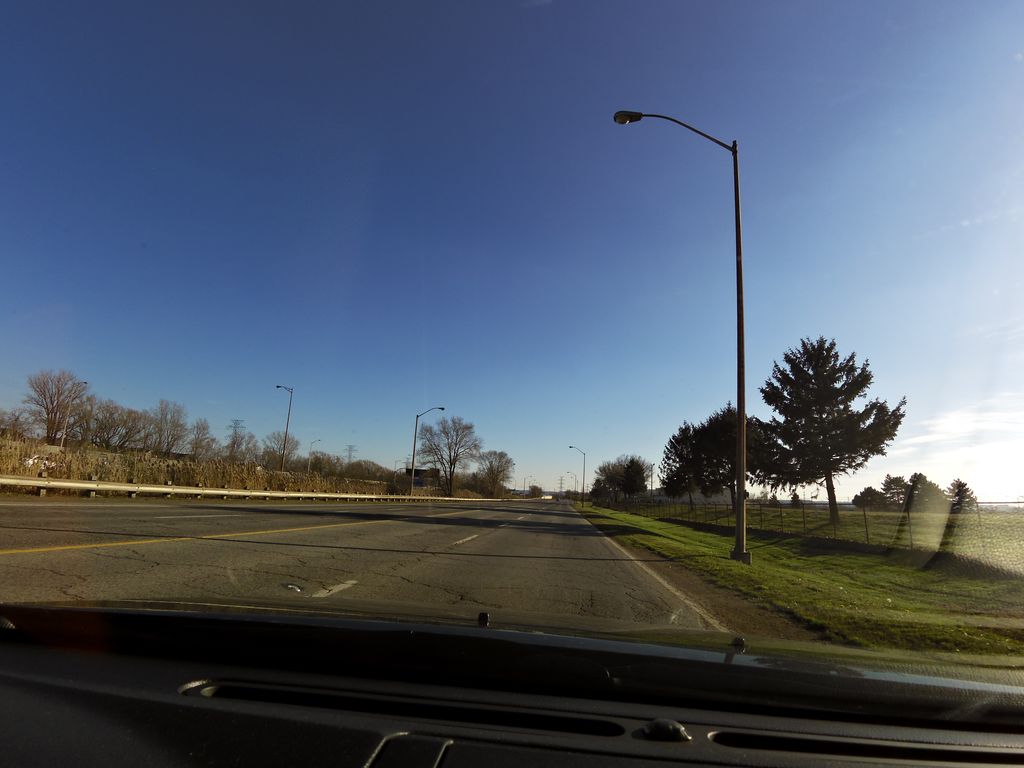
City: hamilton